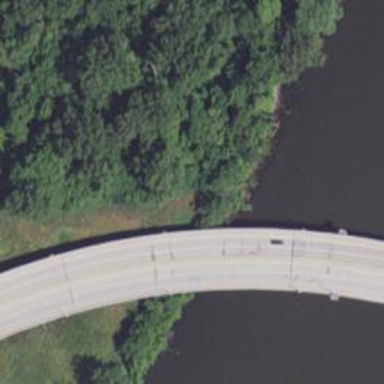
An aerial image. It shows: There is bridge in the image.